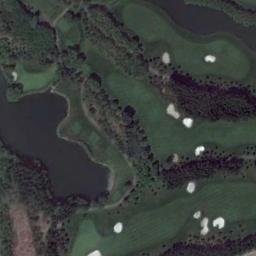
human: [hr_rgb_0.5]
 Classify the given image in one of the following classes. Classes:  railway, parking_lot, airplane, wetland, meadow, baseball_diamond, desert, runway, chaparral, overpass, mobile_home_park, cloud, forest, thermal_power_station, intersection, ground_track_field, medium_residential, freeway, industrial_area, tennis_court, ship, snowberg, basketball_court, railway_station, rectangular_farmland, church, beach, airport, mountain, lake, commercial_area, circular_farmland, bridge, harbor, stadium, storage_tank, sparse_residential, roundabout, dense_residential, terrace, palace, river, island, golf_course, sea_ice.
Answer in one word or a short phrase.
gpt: golf_course